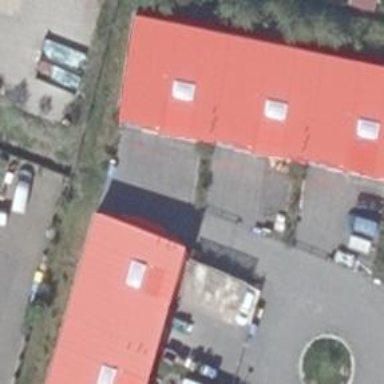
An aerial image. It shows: Industrial building with red metal skillion roof. The roof is oriented across the building.